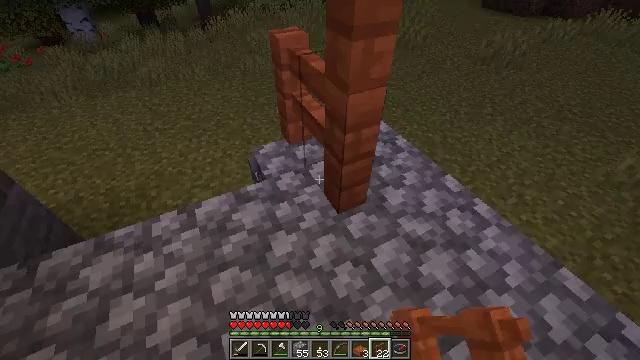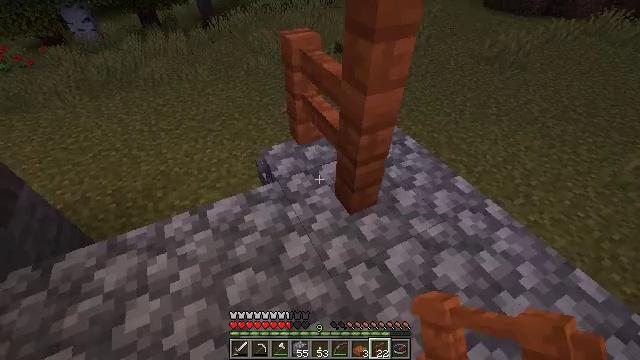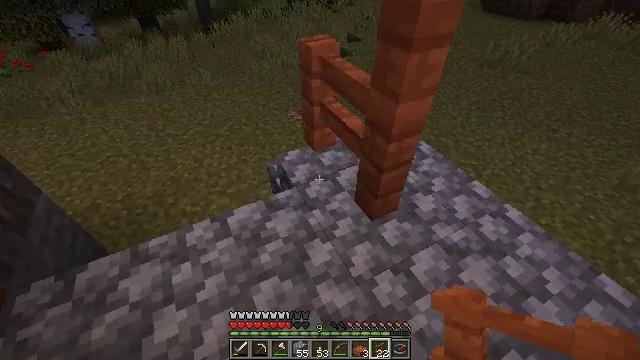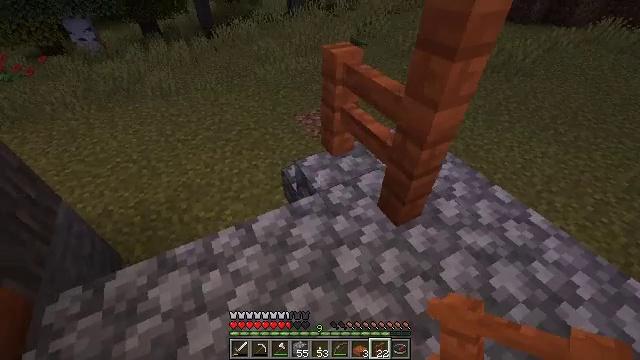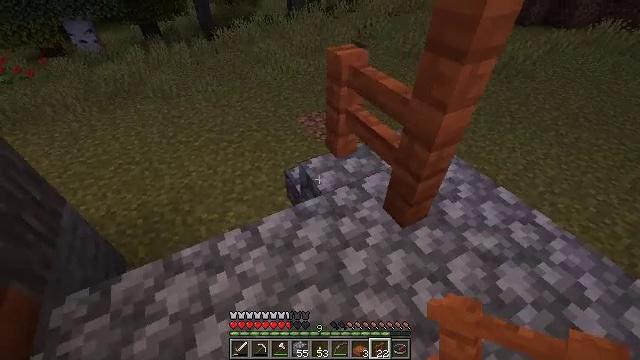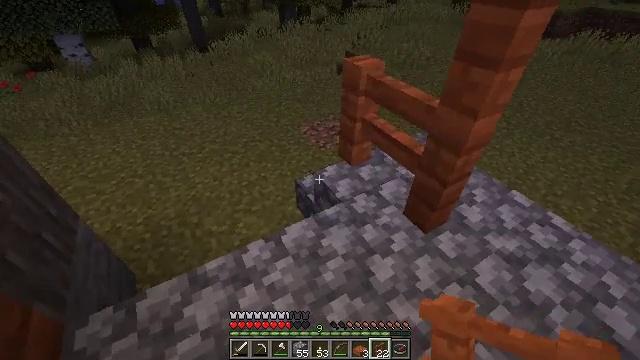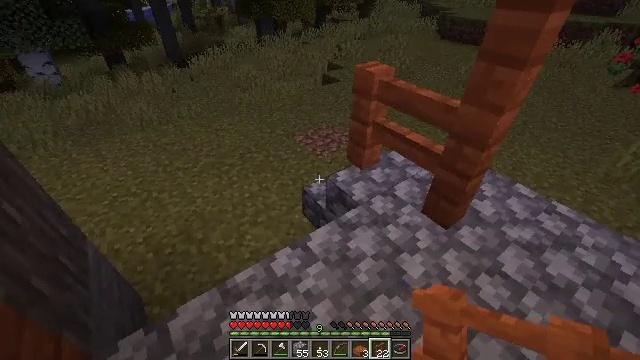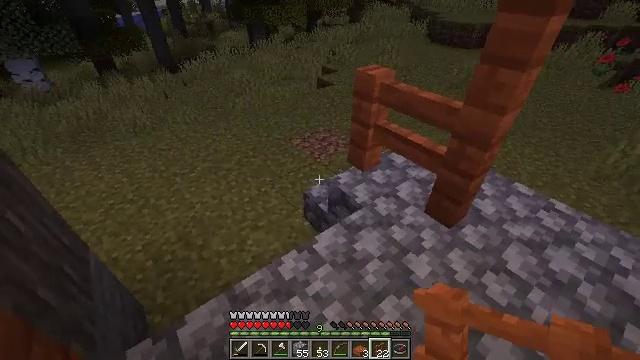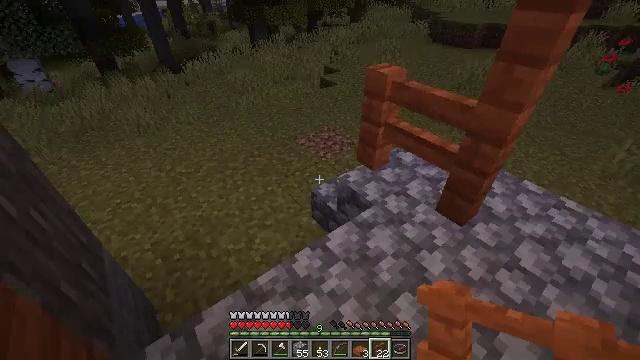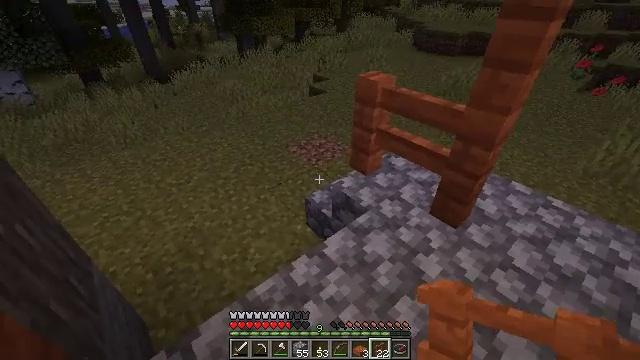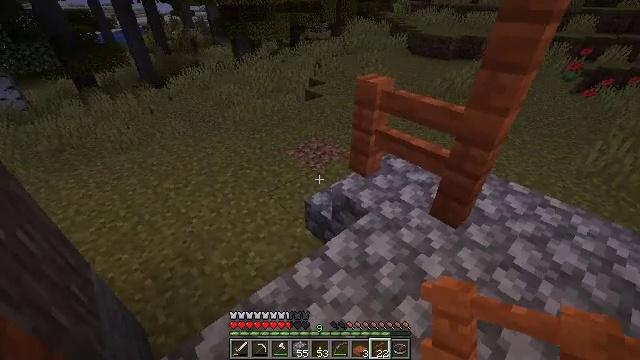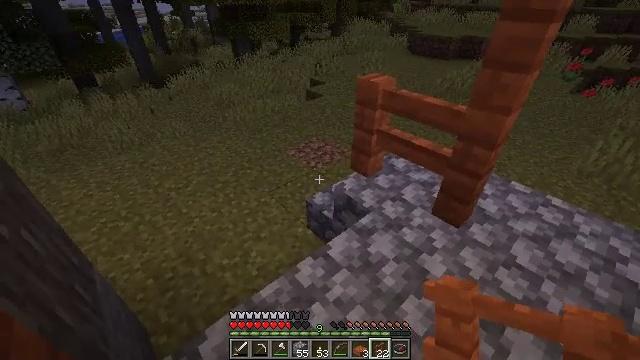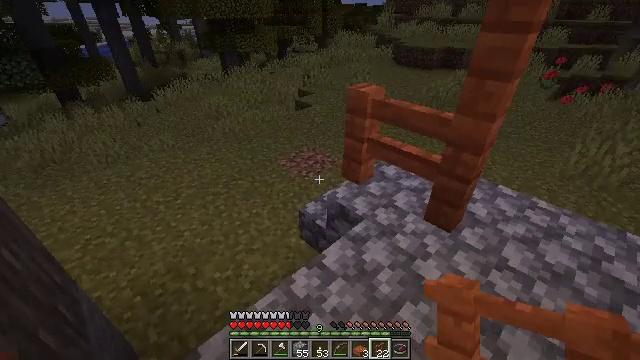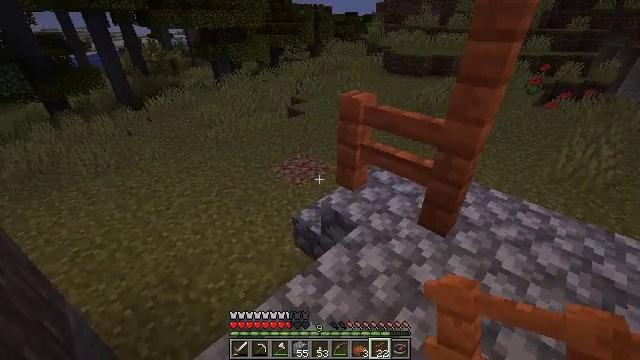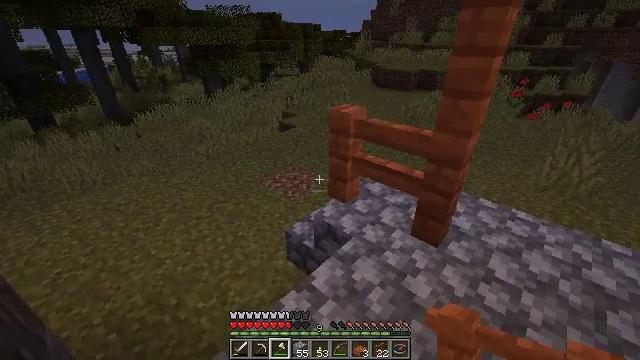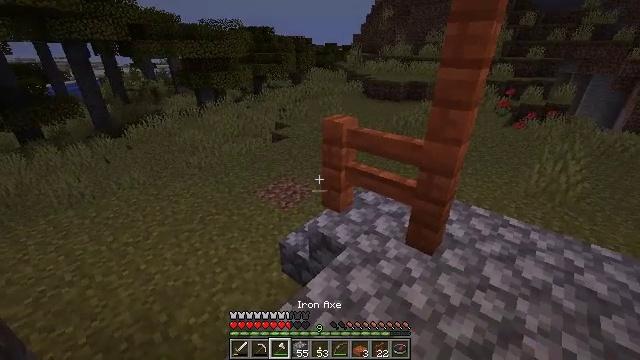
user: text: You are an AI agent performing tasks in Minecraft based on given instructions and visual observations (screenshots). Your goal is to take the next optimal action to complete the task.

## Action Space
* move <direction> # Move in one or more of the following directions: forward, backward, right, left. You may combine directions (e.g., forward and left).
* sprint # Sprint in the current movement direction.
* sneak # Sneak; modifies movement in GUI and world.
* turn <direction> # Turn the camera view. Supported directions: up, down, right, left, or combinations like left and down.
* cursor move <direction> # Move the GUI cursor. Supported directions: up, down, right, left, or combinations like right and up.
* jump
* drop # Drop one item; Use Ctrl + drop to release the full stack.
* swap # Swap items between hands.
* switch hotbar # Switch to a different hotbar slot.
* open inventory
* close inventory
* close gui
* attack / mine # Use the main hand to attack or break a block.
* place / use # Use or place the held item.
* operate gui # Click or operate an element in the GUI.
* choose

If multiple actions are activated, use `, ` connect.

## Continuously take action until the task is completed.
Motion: motion action
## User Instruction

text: Pick up the acacia fence after mining.
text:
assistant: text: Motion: move left
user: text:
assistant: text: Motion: move left
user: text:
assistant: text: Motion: move left
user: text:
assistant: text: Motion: move left
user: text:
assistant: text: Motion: move left, turn right and up
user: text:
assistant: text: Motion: move left, turn right and up
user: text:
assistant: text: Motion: turn right
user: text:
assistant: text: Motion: no_op
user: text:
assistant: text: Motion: turn right and up
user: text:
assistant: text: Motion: turn right
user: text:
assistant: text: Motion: no_op
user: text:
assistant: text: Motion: turn right and up
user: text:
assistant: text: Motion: turn right and up
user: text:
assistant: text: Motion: turn right and up, switch to hotbar 3
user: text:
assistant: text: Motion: turn right and up, switch to hotbar 3
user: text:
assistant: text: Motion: switch to hotbar 3
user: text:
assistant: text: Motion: attack / mine
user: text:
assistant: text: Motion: attack / mine
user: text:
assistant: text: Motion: attack / mine
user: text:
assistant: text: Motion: attack / mine
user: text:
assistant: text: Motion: attack / mine
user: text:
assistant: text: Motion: attack / mine
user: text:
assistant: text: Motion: attack / mine
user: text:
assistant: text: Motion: turn right and up, attack / mine
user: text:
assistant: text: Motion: turn right and up, attack / mine
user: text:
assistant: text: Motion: attack / mine
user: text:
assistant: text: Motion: attack / mine
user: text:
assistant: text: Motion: attack / mine
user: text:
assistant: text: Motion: attack / mine
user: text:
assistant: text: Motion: attack / mine